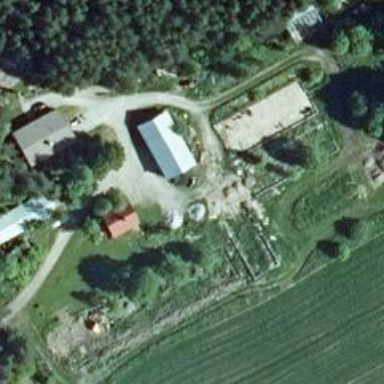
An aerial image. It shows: Farm.